Interaction volume radius: 5 \u00c5
Interaction volume height: 50 \u00c5
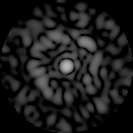
Disorder parameter: 0.7922